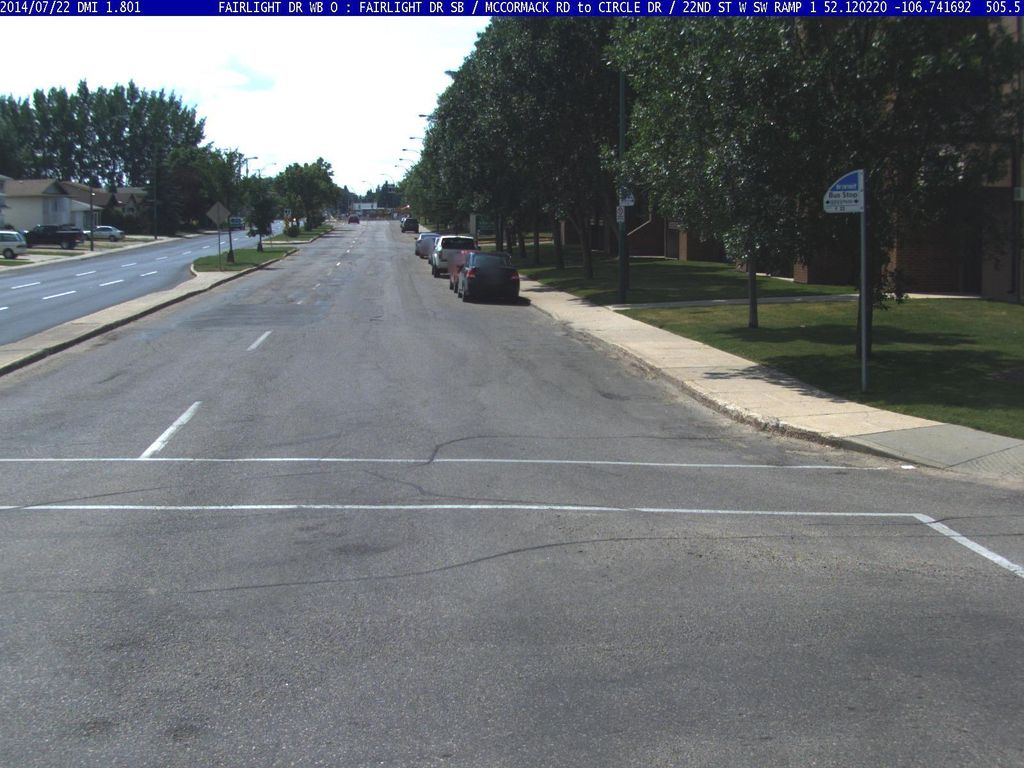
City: saskatoon